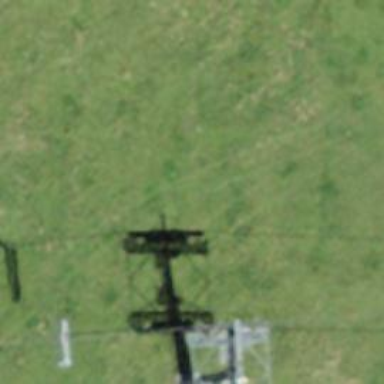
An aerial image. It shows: Pylon used for aerialway.